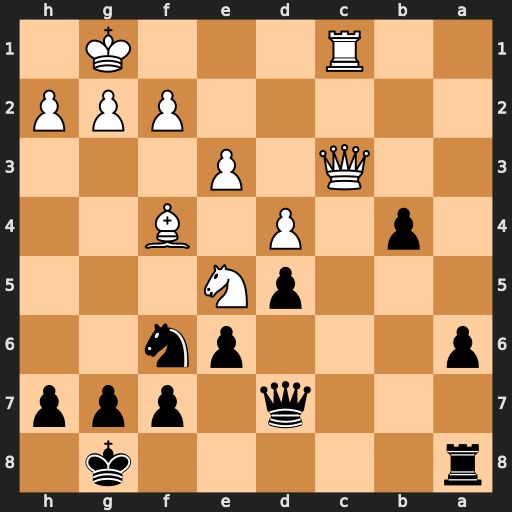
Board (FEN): r5k1/3q1ppp/p3pn2/3pN3/1p1P1B2/2Q1P3/5PPP/2R3K1
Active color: b
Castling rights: -
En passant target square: -
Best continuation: bxc3 Nxd7 Nxd7